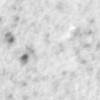
Label: no_change